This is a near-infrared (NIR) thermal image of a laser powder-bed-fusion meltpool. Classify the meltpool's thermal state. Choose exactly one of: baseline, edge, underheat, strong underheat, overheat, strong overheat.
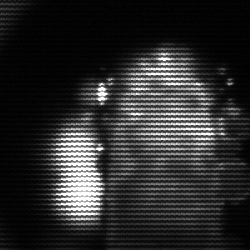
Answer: strong underheat